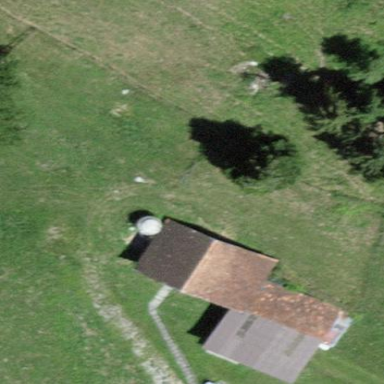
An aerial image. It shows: Barn.